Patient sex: M
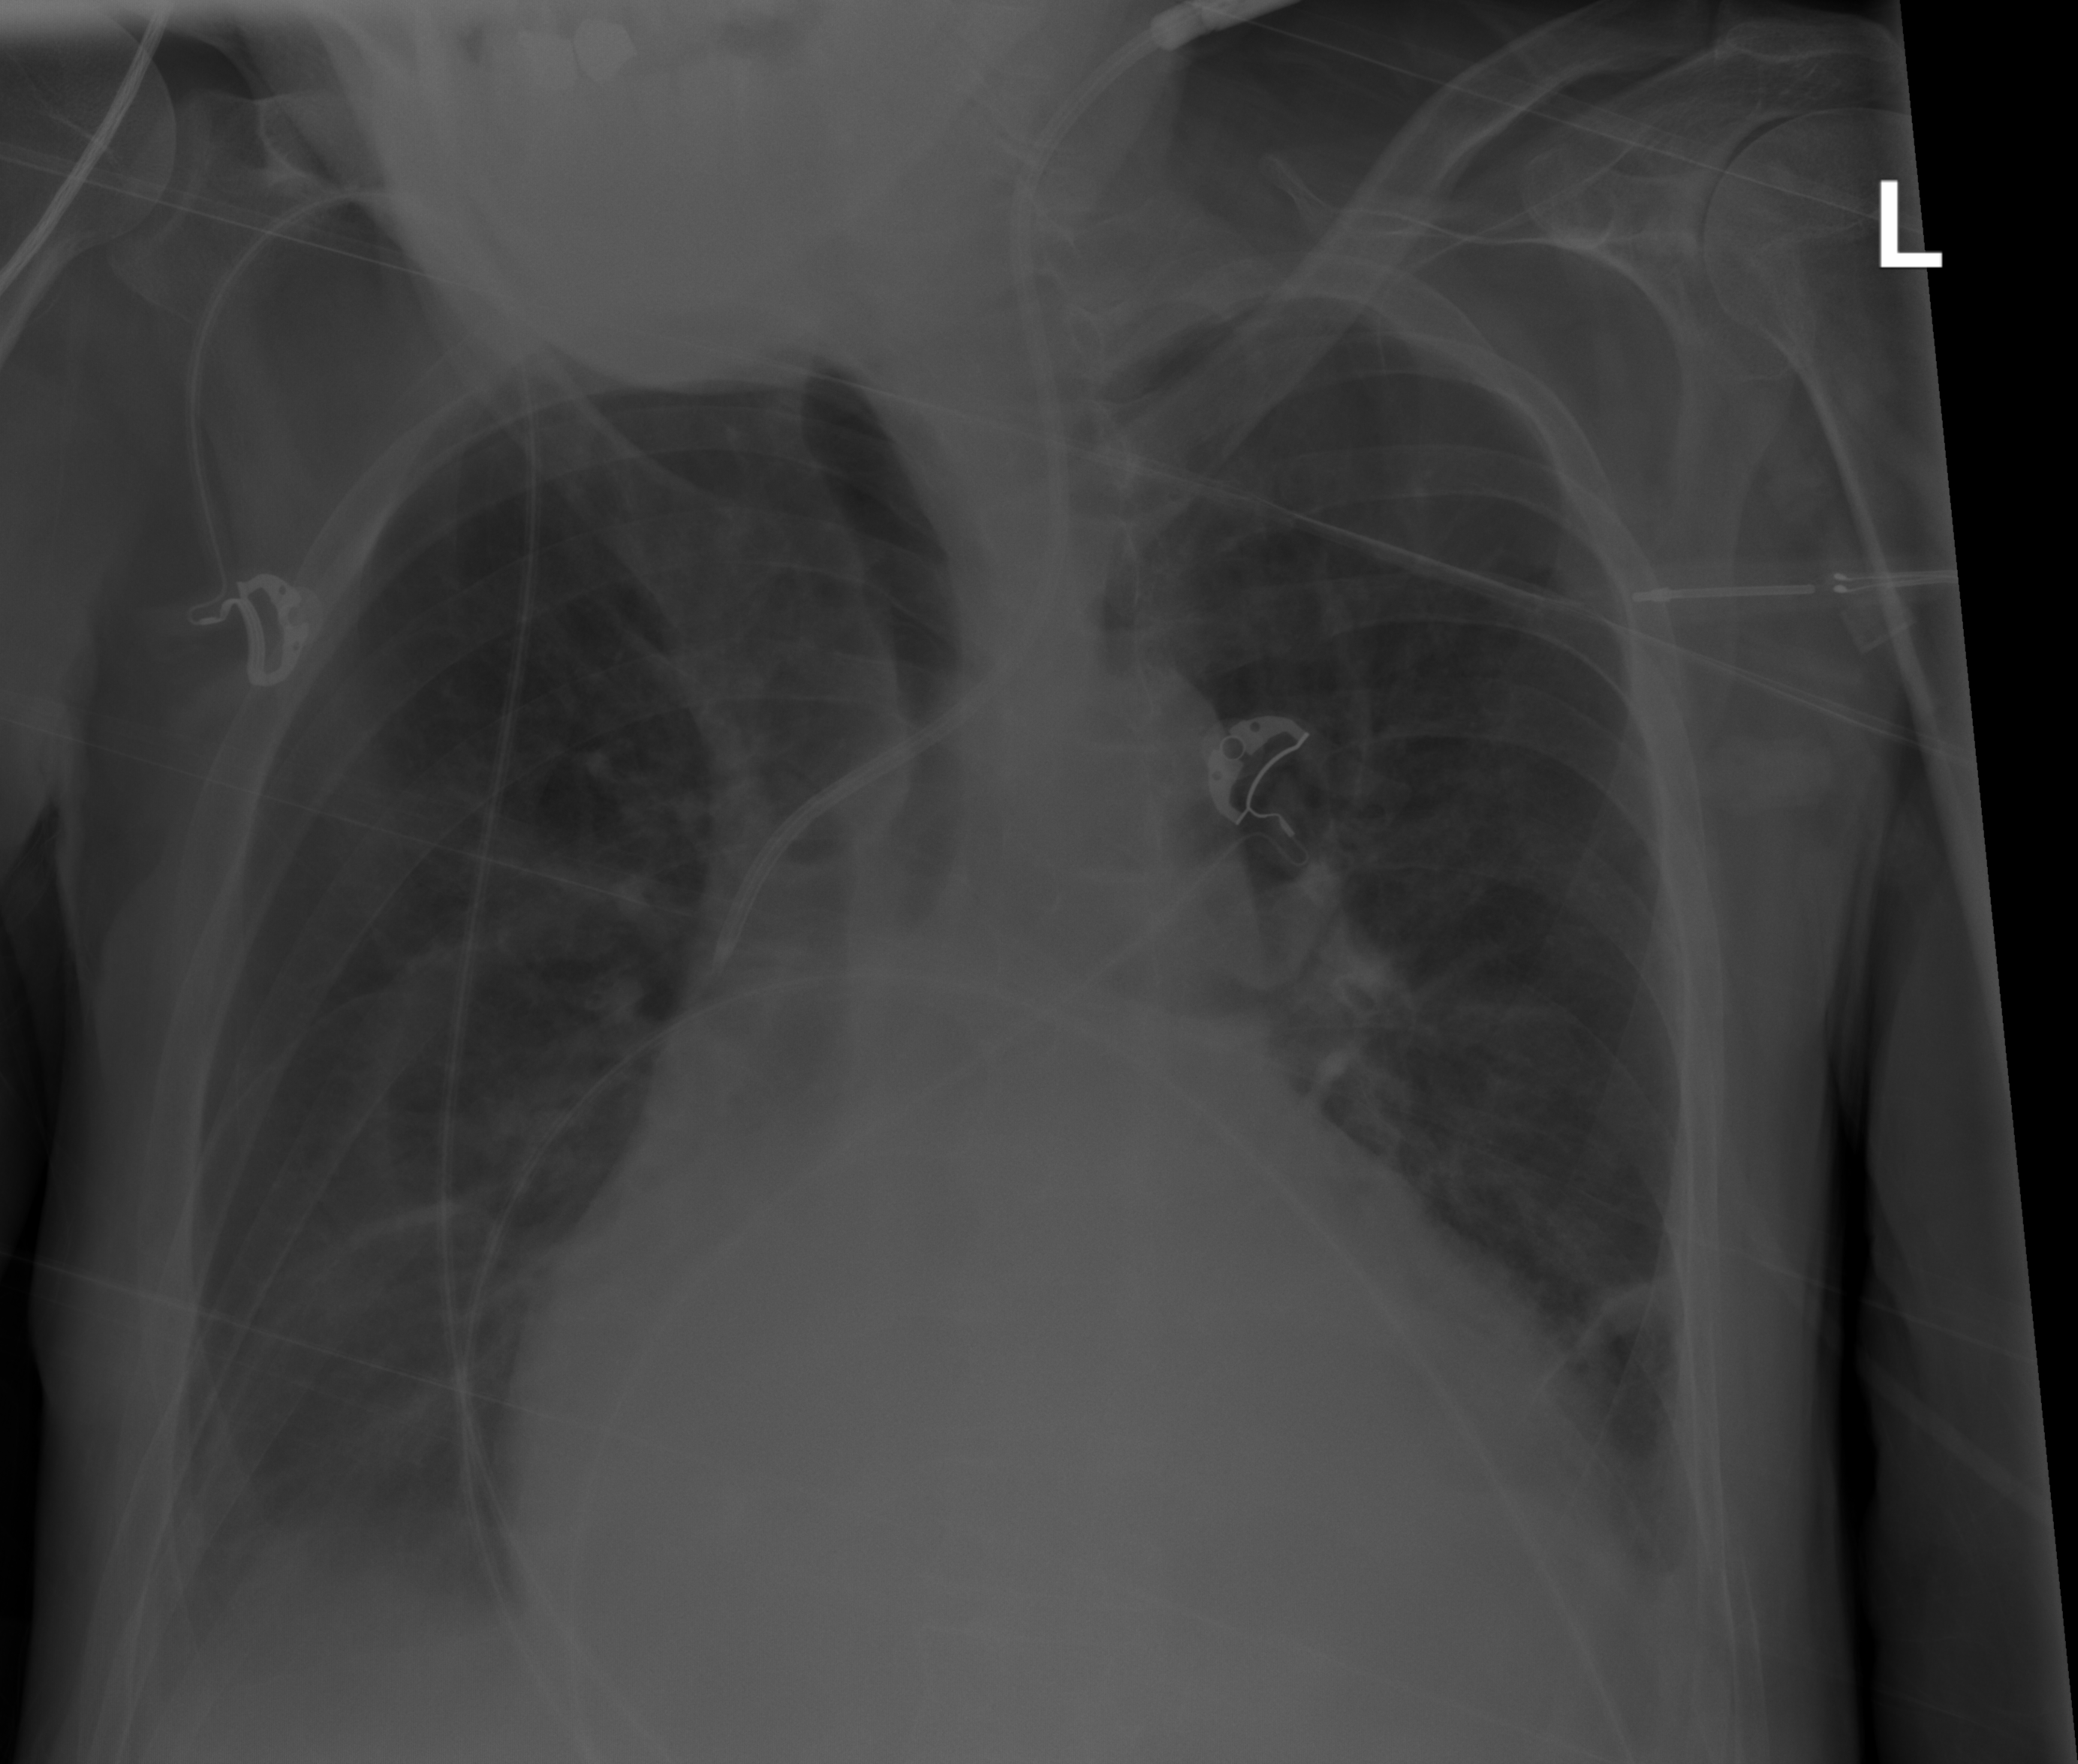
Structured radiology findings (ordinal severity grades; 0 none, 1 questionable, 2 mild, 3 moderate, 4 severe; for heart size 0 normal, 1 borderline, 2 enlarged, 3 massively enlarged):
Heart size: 3
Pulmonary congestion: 0
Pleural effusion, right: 2
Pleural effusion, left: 1
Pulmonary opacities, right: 0
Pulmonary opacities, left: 0
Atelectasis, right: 2
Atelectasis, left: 2